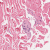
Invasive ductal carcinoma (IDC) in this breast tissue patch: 0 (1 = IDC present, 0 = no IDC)